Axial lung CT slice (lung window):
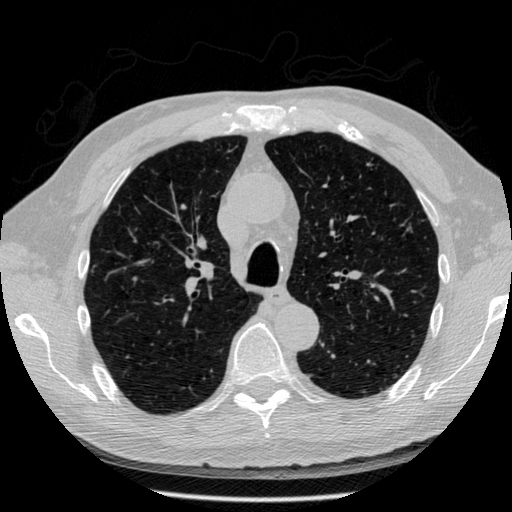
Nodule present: yes
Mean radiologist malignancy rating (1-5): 2